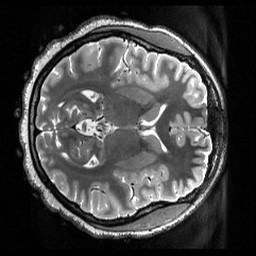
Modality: T2w
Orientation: axial
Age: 20
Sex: female
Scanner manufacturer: siemens
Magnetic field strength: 3 T
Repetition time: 3.2 s
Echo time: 0.566 s